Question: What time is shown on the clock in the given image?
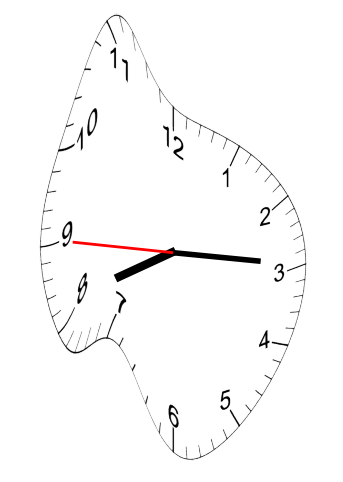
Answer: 08:14:45